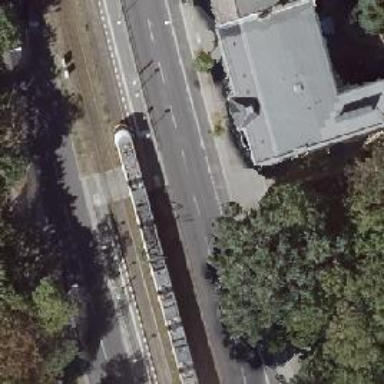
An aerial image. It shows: Tram crossing on the railway.